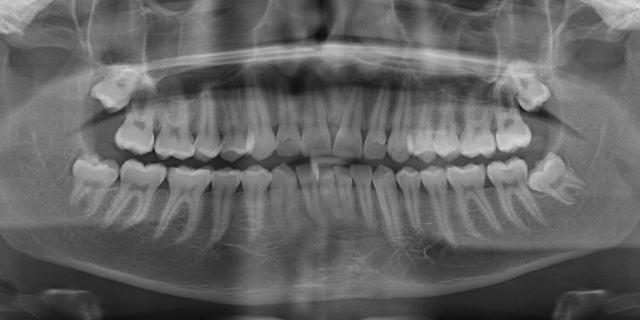
adult